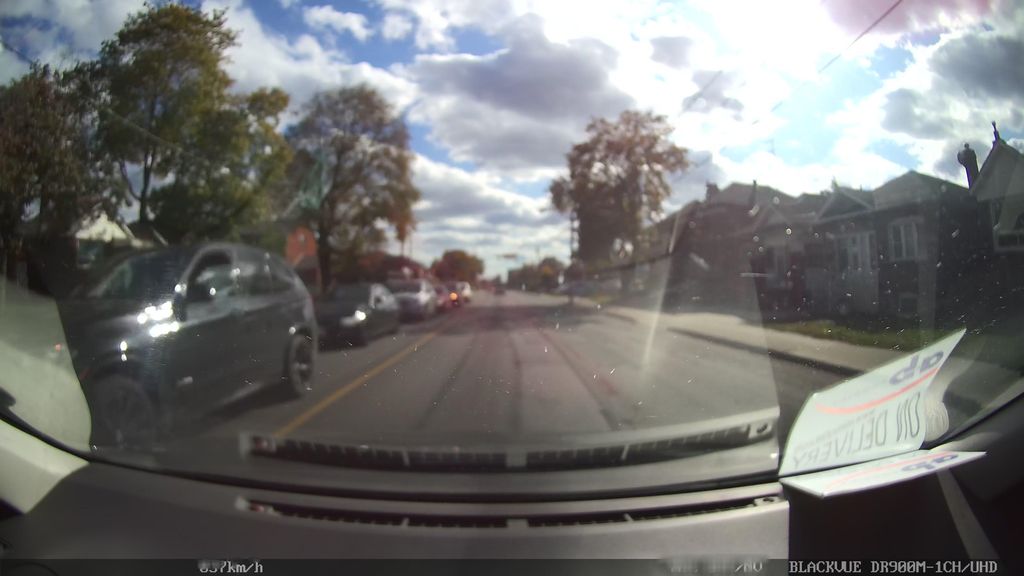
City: toronto